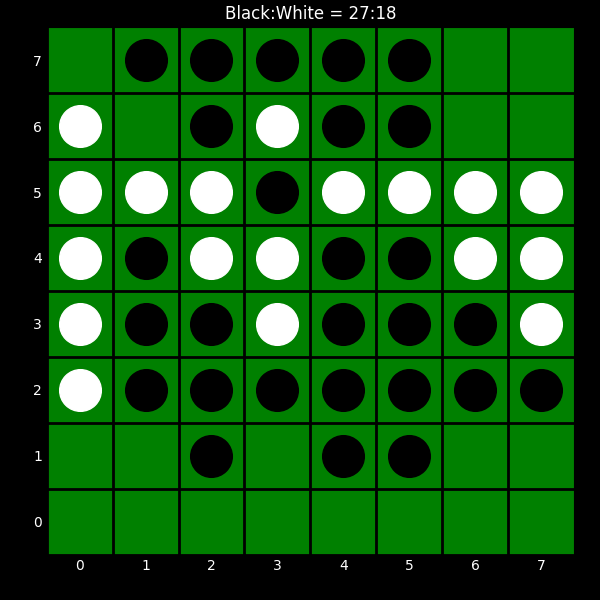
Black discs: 27
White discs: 18